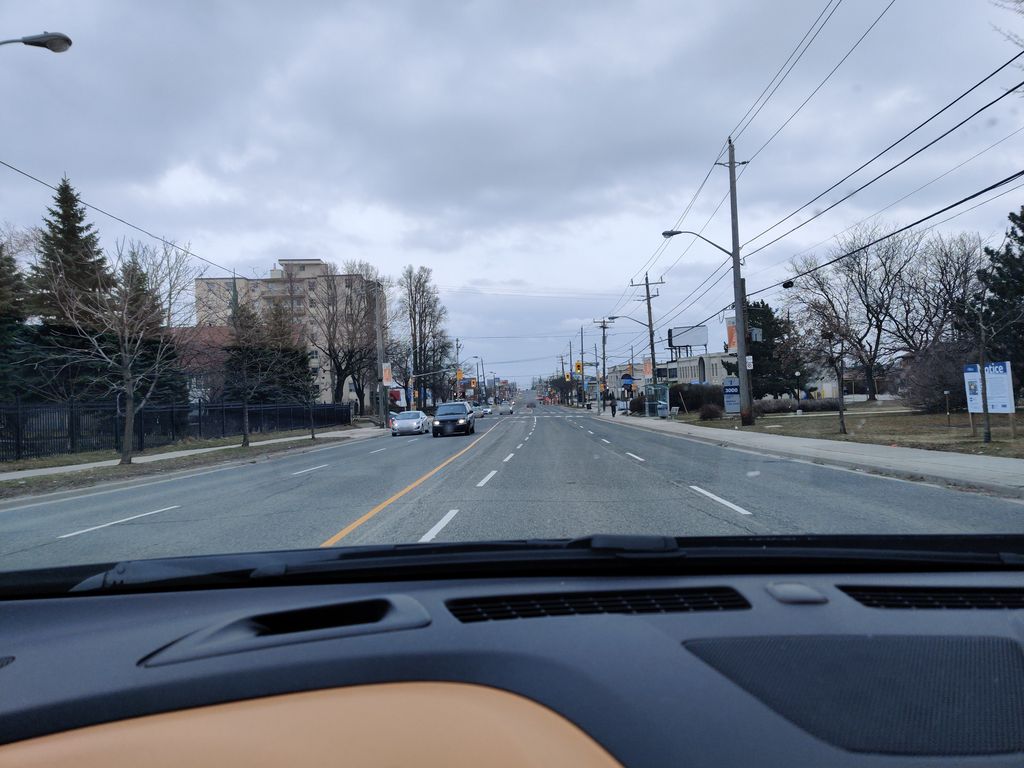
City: toronto